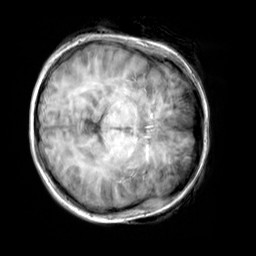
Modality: T1w
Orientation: axial
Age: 19
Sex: female
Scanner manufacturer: siemens
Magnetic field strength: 3 T
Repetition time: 2.3 s
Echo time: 0.00303 s